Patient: sex M, age 57
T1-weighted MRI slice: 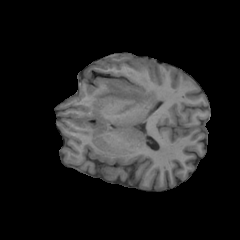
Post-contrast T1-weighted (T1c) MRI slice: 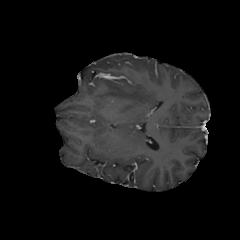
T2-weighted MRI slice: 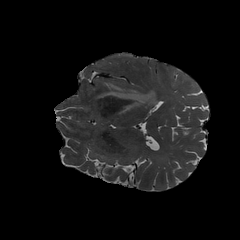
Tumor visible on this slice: yes
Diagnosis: Glioblastoma, IDH-wildtype
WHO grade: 4